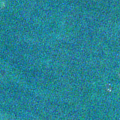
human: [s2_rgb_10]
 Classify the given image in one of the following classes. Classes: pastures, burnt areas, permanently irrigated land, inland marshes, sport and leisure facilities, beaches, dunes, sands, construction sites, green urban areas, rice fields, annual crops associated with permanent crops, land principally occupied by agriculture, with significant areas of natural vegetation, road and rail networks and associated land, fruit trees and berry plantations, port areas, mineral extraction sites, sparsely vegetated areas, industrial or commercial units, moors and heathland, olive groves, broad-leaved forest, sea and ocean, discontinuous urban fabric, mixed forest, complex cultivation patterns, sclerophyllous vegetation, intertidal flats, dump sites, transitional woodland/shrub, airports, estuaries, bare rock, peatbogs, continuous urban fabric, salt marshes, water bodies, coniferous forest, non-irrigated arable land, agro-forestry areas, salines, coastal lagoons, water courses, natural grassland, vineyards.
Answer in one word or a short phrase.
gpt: sea and ocean